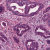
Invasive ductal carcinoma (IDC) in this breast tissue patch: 0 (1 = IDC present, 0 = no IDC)